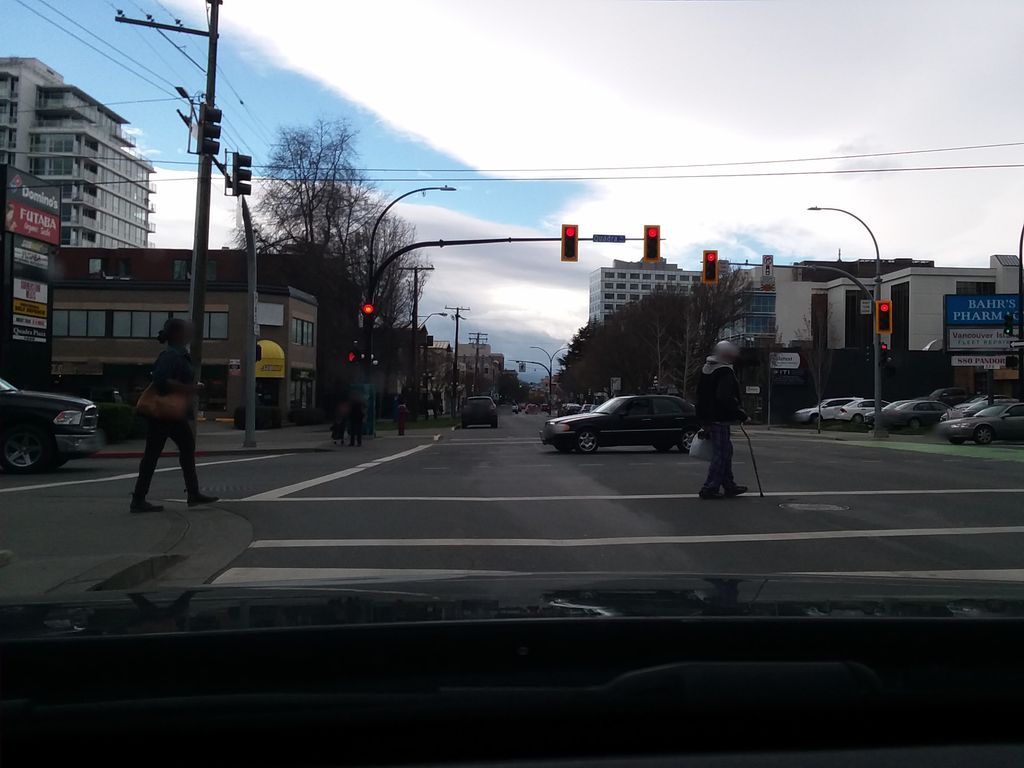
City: victoria